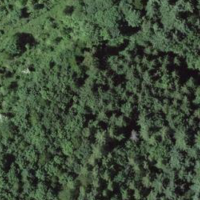
EUNIS habitat code: 44
Species observed at this site:
Limax cinereoniger